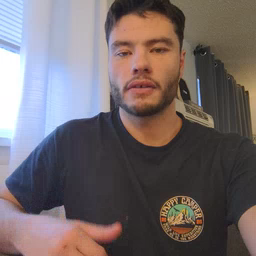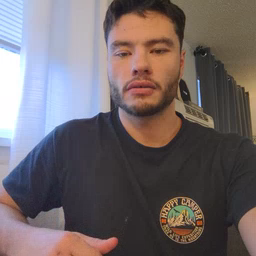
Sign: beside